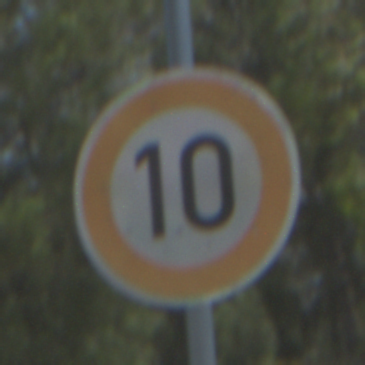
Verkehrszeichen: Geschwindigkeit10
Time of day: Midday
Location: Outdoor (Nature)
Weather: Clear
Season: NotSpecified
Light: Natural